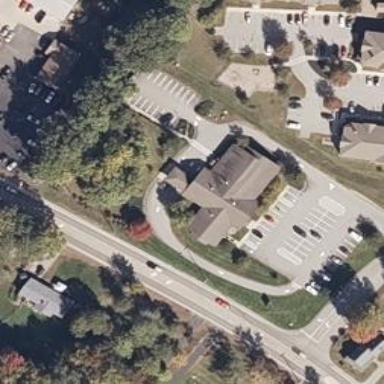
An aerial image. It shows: Bank building.